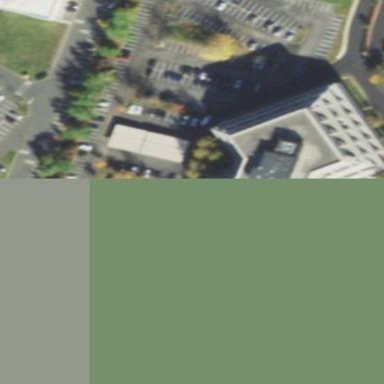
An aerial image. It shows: Commercial building.